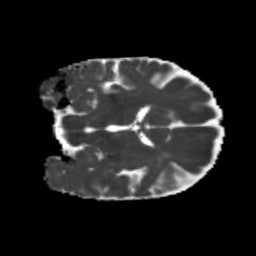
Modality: MD
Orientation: coronal
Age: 39
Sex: female
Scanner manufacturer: siemens
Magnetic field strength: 3 T
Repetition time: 5.25 s
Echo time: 0.08 s